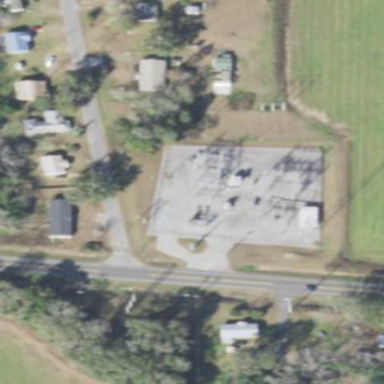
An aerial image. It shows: Distribution level power substation enclosed by fence.